Question: I am trying to create a cart using jtable in java.
I know how to insert data from mysql to show on jtable.
I want to insert a product on jtable where I can select an item to void the item or change the item before saving up to database.
How can I save all the data in my jtable to database mysql?

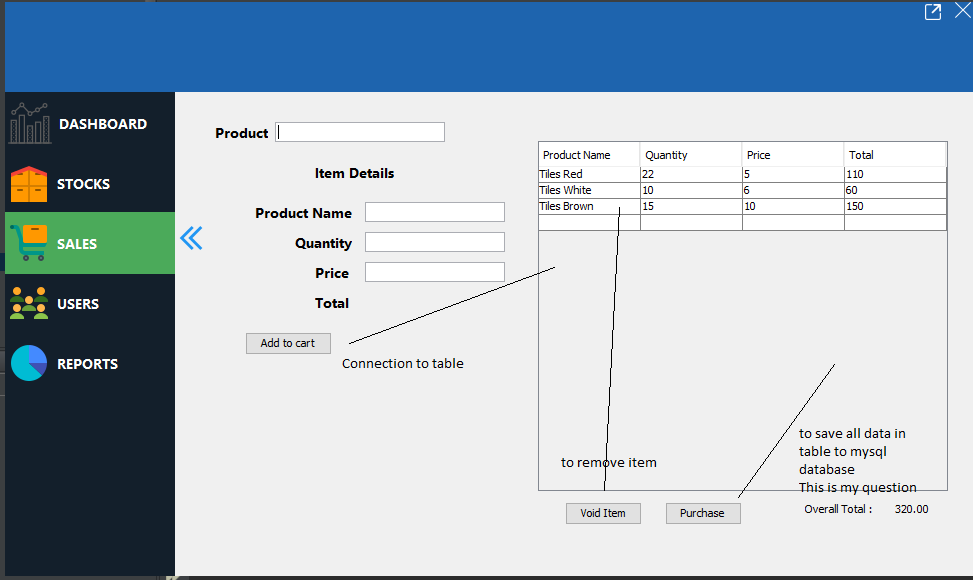
Answer: use:
getModel() on your JTable to get Table model.
loop through the number of rows TableModel returns
and preapre insert/update statements.
Batch them together and Execute.